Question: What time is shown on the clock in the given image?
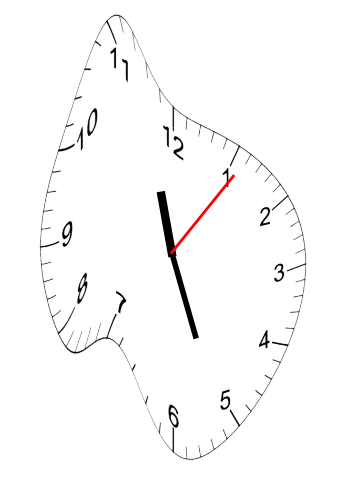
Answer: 11:26:06